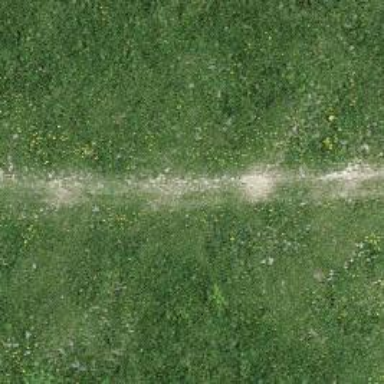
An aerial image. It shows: Ground path.